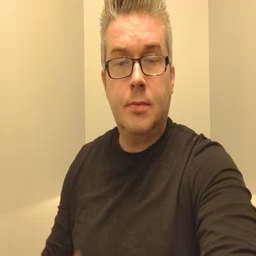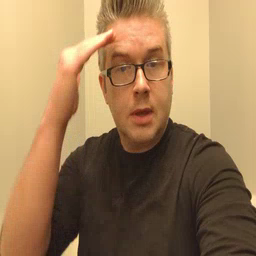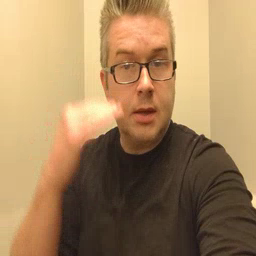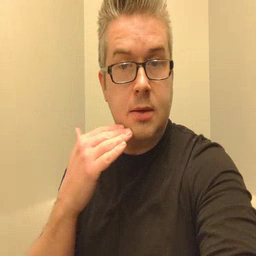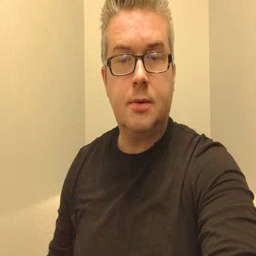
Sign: head